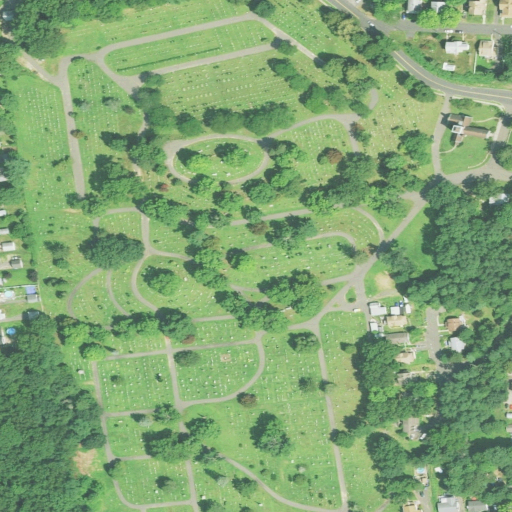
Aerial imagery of mountain in Connecticut named West Hill containing low intensity development, open development, medium intensity development, deciduous forest, and pasture